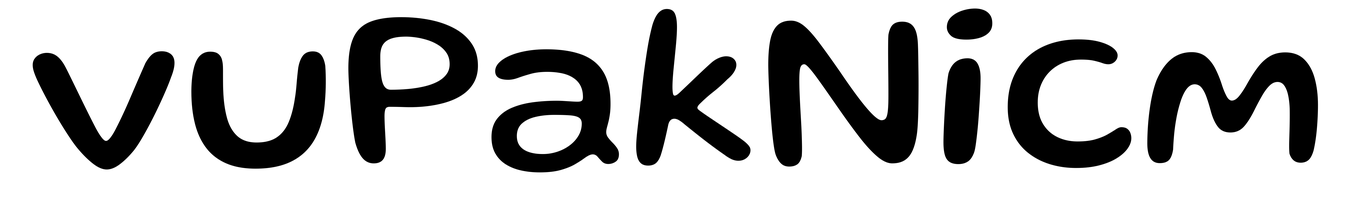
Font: Gluten_Regular